Current action and preconditions to check: trajectory_clear

Your task: For each precondition in the list above, predict whether it will hold at this action.

Consider the current scene as observed from the mobile robot's camera, and analyze the predicted future states of all dynamic agents (e.g., people, animals, vehicles, or any moving entities) within the NEXT SECOND.

IMPORTANT: Only answer "very likely" if you are absolutely certain—based on strong, clear evidence—that a dynamic agent will violate the precondition in the predicted future state. Do NOT answer "very likely" for unlikely, ambiguous, or low-probability risks.

Ask yourself for each precondition: Is there a high probability, with clear and convincing evidence, that the predicted future states of any dynamic agent will interfere with the predicted future state of the currently executing action within the NEXT SECOND, causing that precondition to fail?

Assess the risk level based on these predictions. Use "likely" or "very likely" if motions create a clear risk of interference.

Use "neutral" or "improbable" if agents are nearby but their predicted paths are clearly diverging or non-conflicting.

Failure Risk Categories: "very improbable", "improbable", "neutral", "likely", "very likely"

Answer Format: Output ONLY the probability_of_failure value from these categories: "very improbable", "improbable", "neutral", "likely", "very likely"

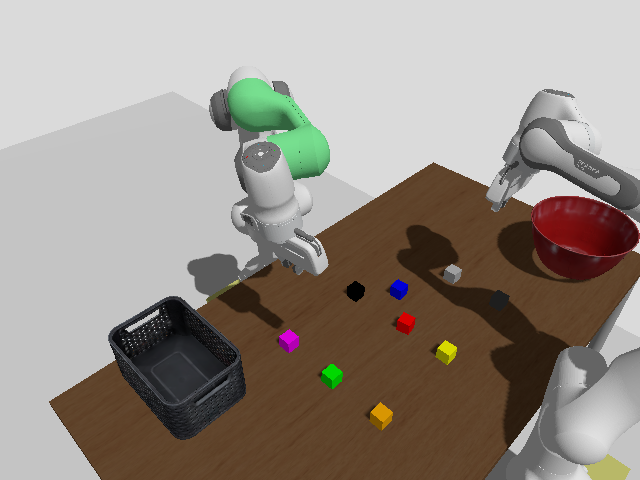

Answer: very improbable